Question: I have this code code below to upload image in a foder uploads/year/month, if this directory does not exist it will create if exists I only do the upload.
After this code, Im doing a insert into my "news" table with this thumb info and the other fields.
And it is working fine, Im inserting without any error, its inserting in my database, and the image file is uploading with sucess in my uploads/year/month folder.
But now in my other file "news-edit.php", to edit my news, and I want to show the thumb file in my label.
Im trying to do this for hours and its not working, somebody there can give me a help understanding what is happening?
'''
if(!empty($_FILES['thumb']['tmp_name'])){
$folder = '../uploads/';
$year = date('Y');
$month = date('m');
if(file_exists($folder.$resultReadEdit['thumb']) && !is_dir($folder.$resultReadEdit['thumb']))
{
unlink($folder.$resultReadEdit['thumb']);
}
if(!file_exists($folder.$year)){
mkdir($folder.$year,0755);
}
if(!file_exists($folder.$year.'/'.$month)){
mkdir($folder.$year.'/'.$month,0755);
}
$img = $_FILES['thumb'];
$ext = substr($img['name'],-3);
$f['thumb'] = $year.'/'.$month.'/'.$f['url'].'.'.$ext;
uploadImage($img['tmp_name'], $f['url'].'.'.$ext, '300', $folder.$year.'/'.$month.'/');
}
'''
My php to show the image file:
'''
<label class="line">
<?php
$folder = '../uploads/';
$year = date('Y');
$month = date('m');
echo '<a href="'.$folder.$year.'/'.$month.'/'.$resultReadEdit['thumb'].'" rel="Shadowbox">';
echo '<img src="'.$folder.$year.'/'.$month.'/'.$resultReadEdit['thumb'].'" width="50" />';
echo '</a>';
print_r($resultReadEdit['thumb']);
?>
<input type="file" class="fileinput" name="thumb" size="60" />
</label>
'''

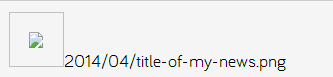
Answer: Look at your generated html source code. Since your 'print_r($resultReadEdit['thumb'])' is returning
'''
2014/04/title-of-my-news.png
'''
you are saving '$resultReadEdit['thumb']' as 'year/month/thumb' so your html source code probably is looking like
'''
src="uploads/2014/04/2014/04/title-of-my-news.png"
'''
So try changing
'''
echo '<img src="'.$folder.$year.'/'.$month.'/'.$resultReadEdit['thumb'].'" width="50" />';
'''
to
'''
echo '<img src="'.$folder.$resultReadEdit['thumb'].'" width="50" />';
'''